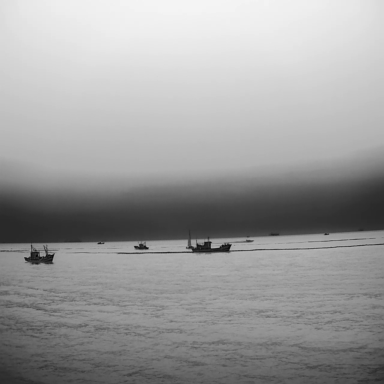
There are seven objects shown in the infrared image, including five sailboats, a canoe, and a bulk_carrier.